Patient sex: F
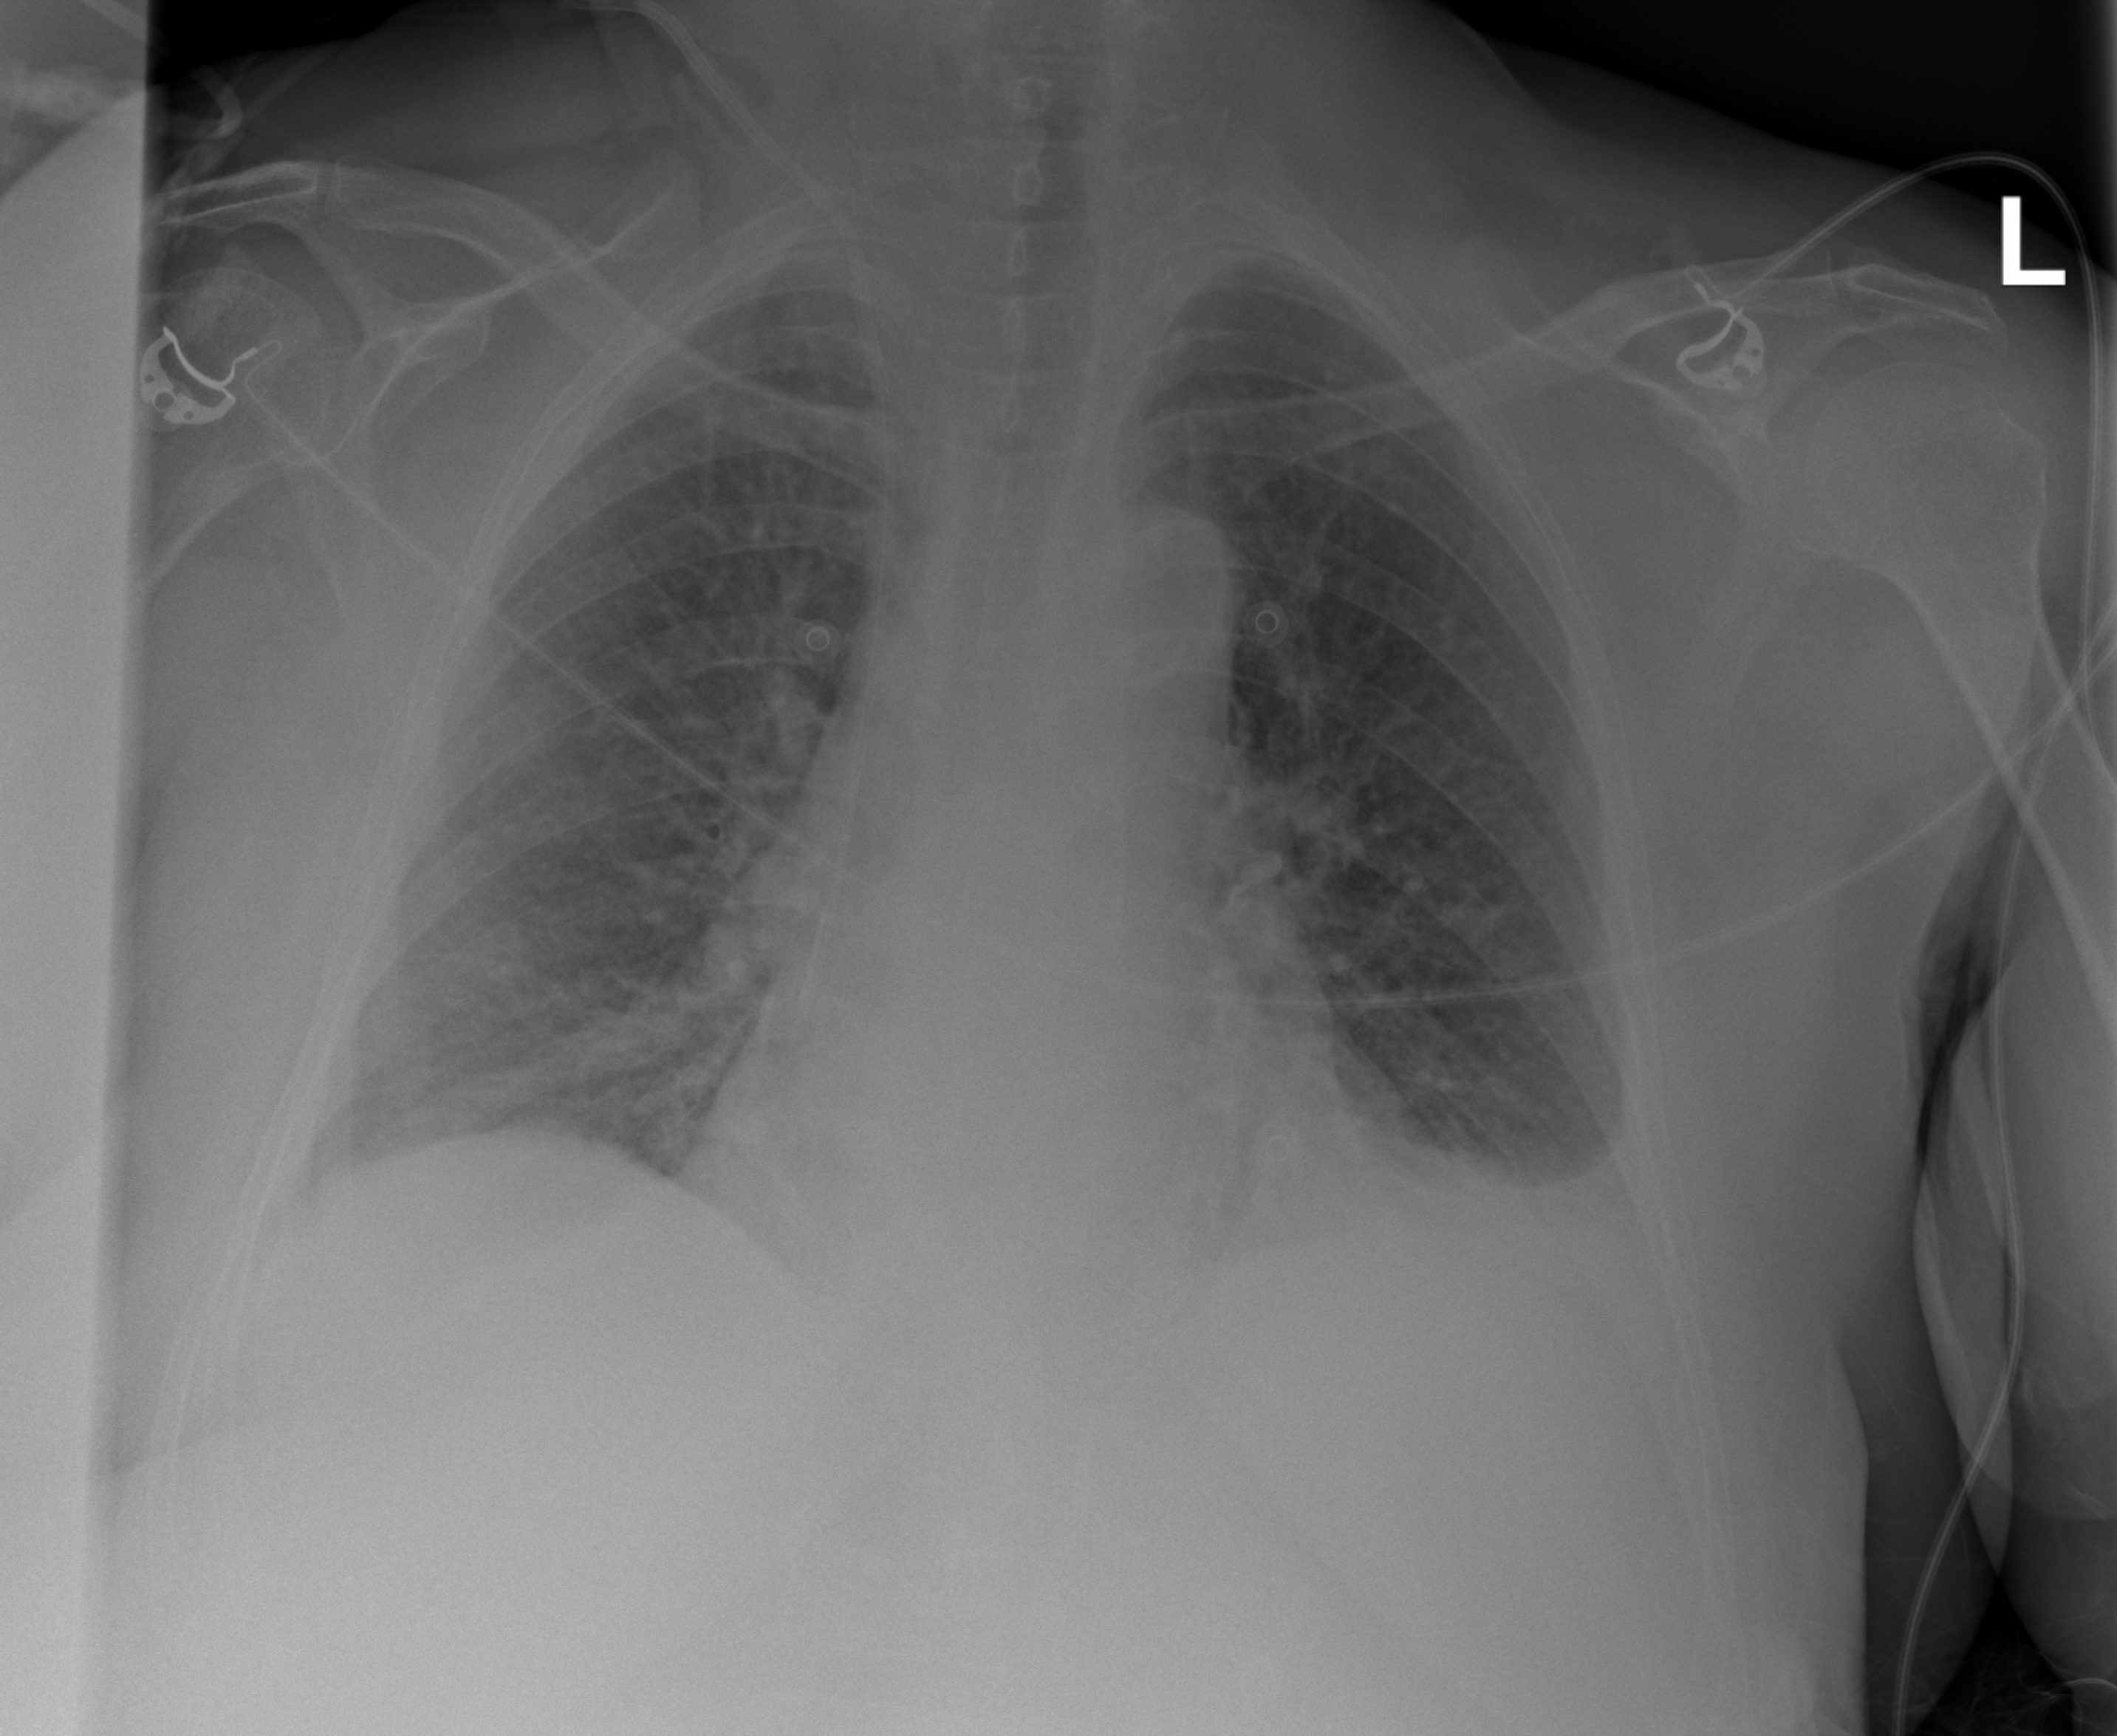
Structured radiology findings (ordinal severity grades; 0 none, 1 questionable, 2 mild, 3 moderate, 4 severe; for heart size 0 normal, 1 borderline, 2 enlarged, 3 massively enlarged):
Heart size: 0
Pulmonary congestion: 0
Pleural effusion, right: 0
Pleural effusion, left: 0
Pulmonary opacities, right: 0
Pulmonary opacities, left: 0
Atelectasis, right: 2
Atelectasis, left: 2